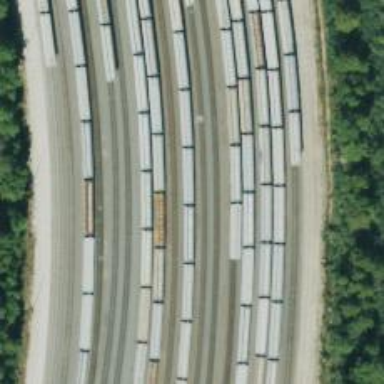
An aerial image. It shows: Railway siding for service.